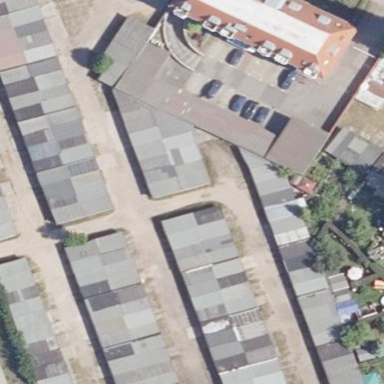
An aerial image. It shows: Garages as the designated land use.